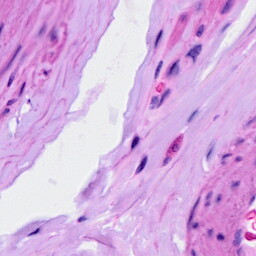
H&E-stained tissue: Ovarian